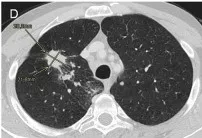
Clinical imaging. Shows dimensional increase of primary tumor localized in the right superior lobe in comparison with baseline.
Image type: radiology (ct)